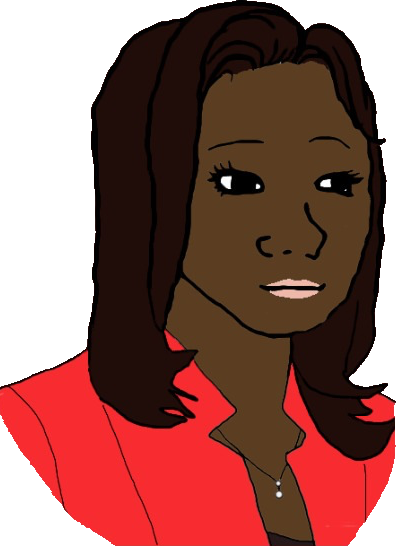
Label: 5_Trad_Wife